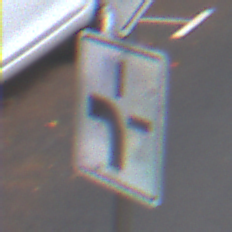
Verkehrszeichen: VerlaufVorfahrtsstrasse1
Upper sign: Vorfahrtsstrasse
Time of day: MorningAfternoon
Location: Outdoor (Urban)
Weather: Overcast
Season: NotSpecified
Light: Natural